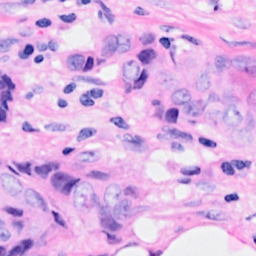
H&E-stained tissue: Breast